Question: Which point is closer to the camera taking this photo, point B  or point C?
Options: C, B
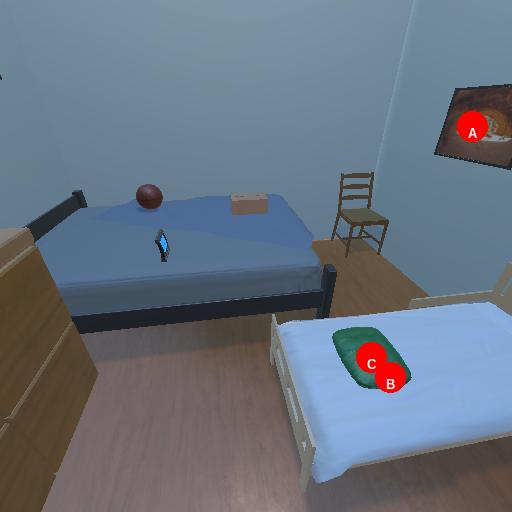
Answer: C